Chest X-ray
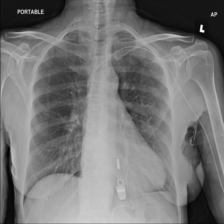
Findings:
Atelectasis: negative
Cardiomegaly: negative
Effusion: negative
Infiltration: negative
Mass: negative
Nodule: negative
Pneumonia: negative
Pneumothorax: negative
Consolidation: negative
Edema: negative
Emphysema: negative
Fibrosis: negative
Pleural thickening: negative
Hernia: negative